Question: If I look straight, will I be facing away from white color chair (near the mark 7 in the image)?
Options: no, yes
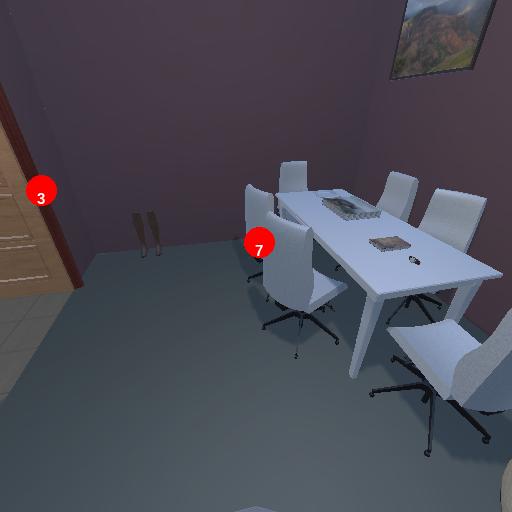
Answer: no